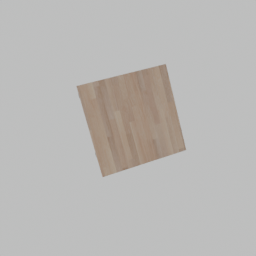
Label: furniture